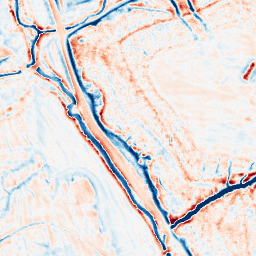
Category: edge_preserving
Decomposition family: bilateral
Decomposition parameters: d: 15
sigma_color: 25
sigma_space: 150
Upsampling method: regularized
Upsampling parameters: scale: 4
lambda_reg: 0.001
Upsampling scale: 4